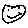
Label: smiley face